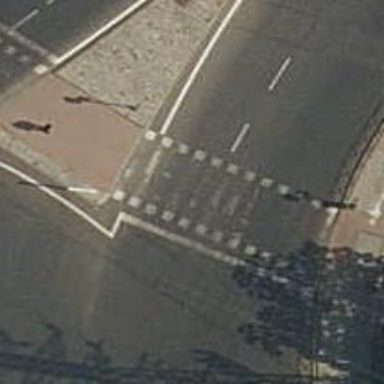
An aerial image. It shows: Road crossing with traffic signals.